Field crop: tomato
Growth stage: 2
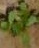
Species: solanum